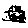
Label: car